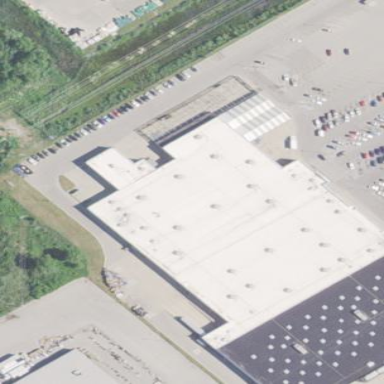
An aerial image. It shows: Retail building housing supermarket.